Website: walmart
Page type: account-selection
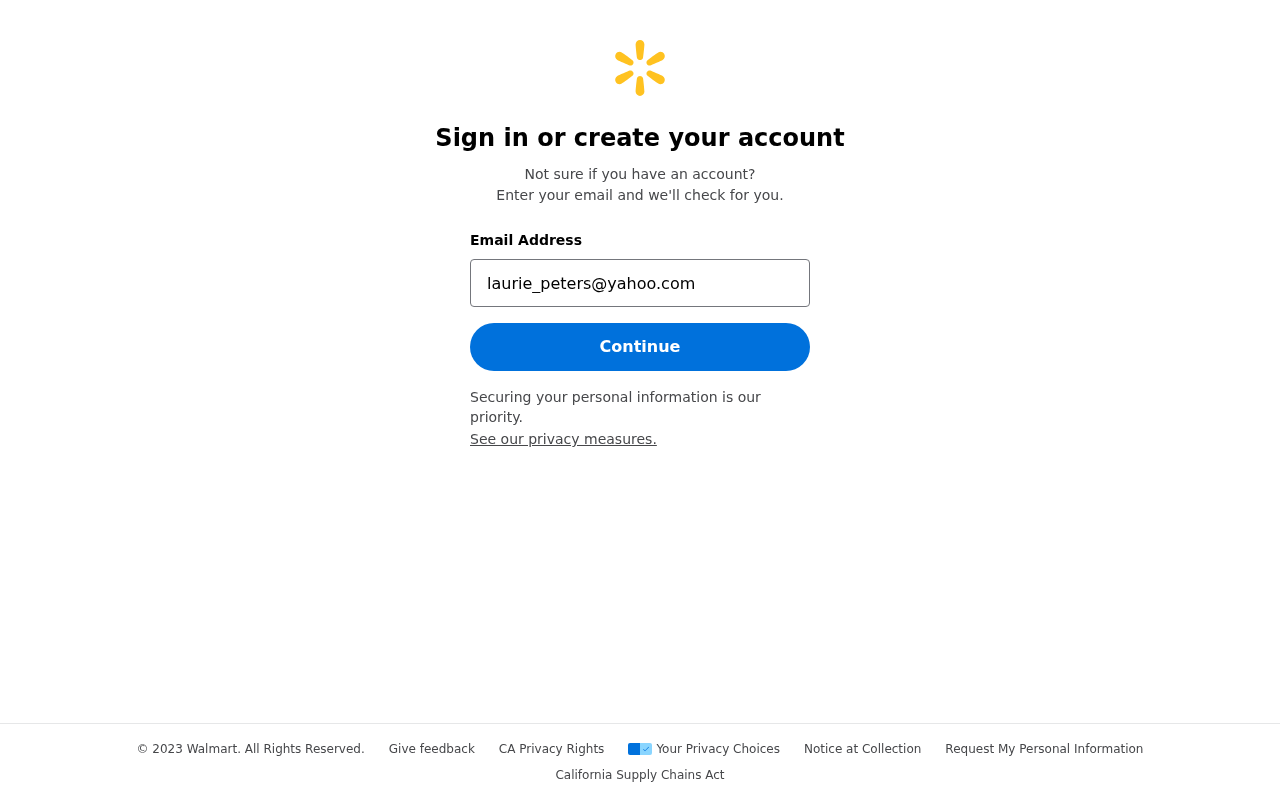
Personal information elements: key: PII_EMAIL
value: laurie_peters@yahoo.com